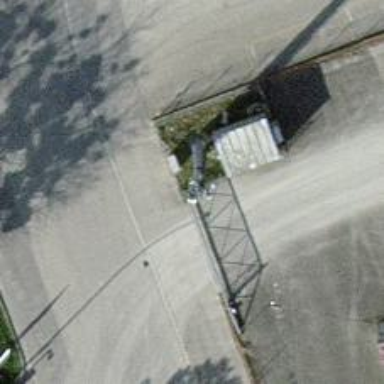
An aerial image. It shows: Gate.